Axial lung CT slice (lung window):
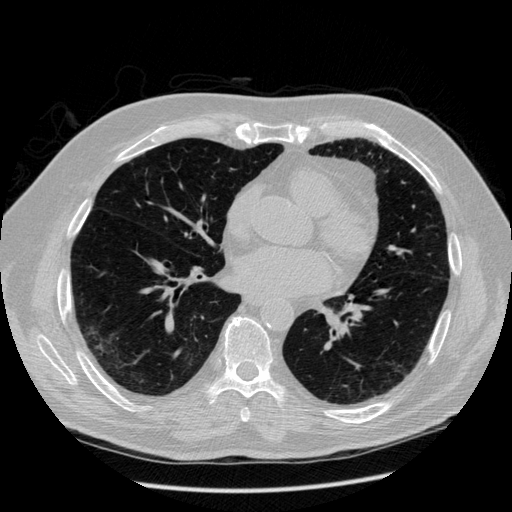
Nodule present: no